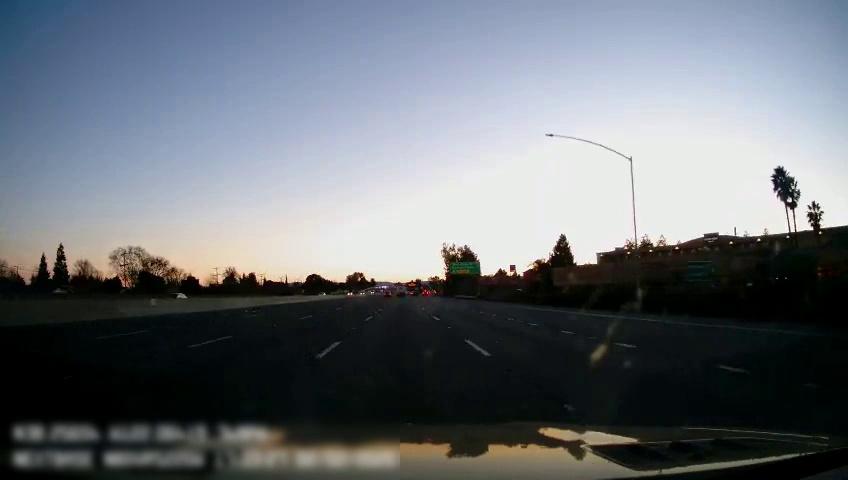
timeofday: Day
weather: Sunny
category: Drivable Space
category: Vehicles | Van
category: Vehicles | Car
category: Lanes | Current Lane
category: Lanes | Alternate Lane
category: Lanes | Alternate Lane
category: Lanes | Current Lane
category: Lanes | Alternate Lane
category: Lanes | Alternate Lane
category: Traffic | Signs